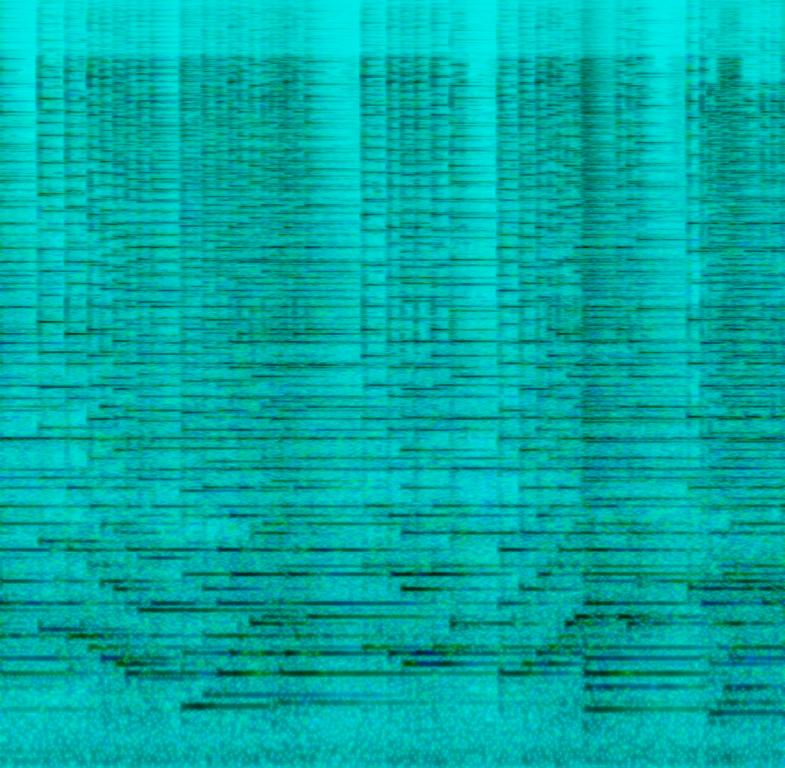
The low quality recording features a cover of a classical song that consists of a harpsichord melody. It sounds passionate and emotional.